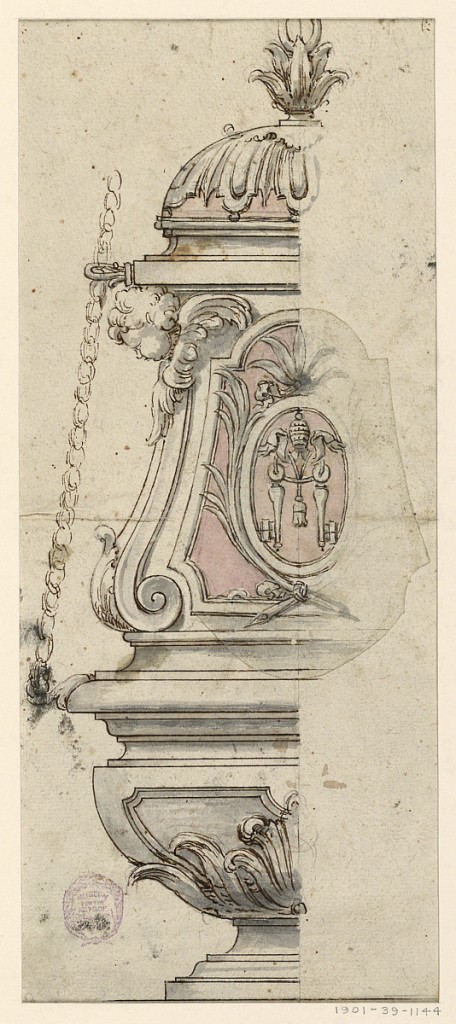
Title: Elevation of a Censer
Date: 1700–1750
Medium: Chalk, pen and ink, brush and watercolor on paper
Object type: Drawing
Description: Elevation of half a censer. At center, an oval with the papal keys. At left, a cherub and suspension chain.